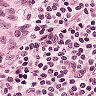
Metastatic tissue present: yes